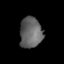
Tissue: lung
Cell type: Fibroblasts
Senescence score: 0.5551
Nuclear area (px): 671
Mean DAPI intensity: 100.842